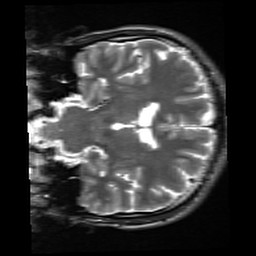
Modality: inplaneT2
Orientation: coronal
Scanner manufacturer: siemens
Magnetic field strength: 3 T
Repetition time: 7.02 s
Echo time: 0.069 s